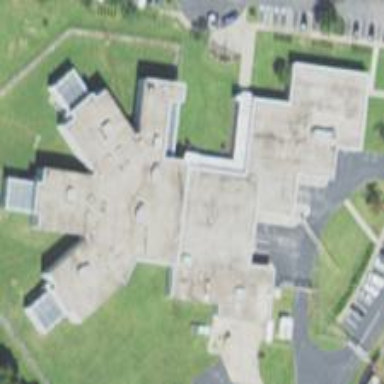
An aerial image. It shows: Prison.